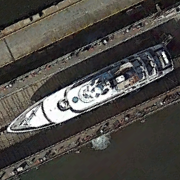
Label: Megayacht